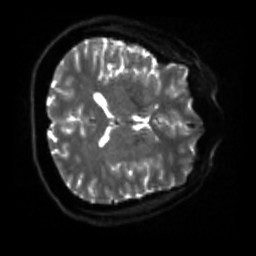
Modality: sbref
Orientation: axial
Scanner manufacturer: siemens
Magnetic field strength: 3 T
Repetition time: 4 s
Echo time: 0.0594 s